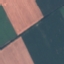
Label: AnnualCrop